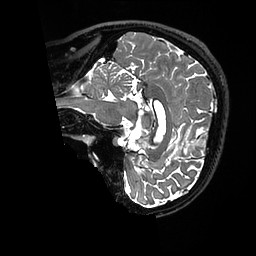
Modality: T2w
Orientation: sagittal
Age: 32
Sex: male
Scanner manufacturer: ge
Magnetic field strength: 3 T
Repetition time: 3.202 s
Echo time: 0.0671 s